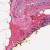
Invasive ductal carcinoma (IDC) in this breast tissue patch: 0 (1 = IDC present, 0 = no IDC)